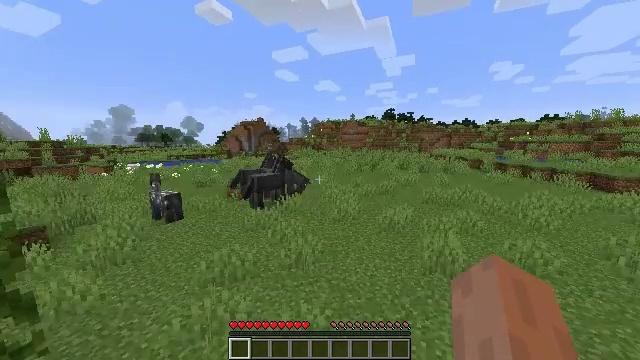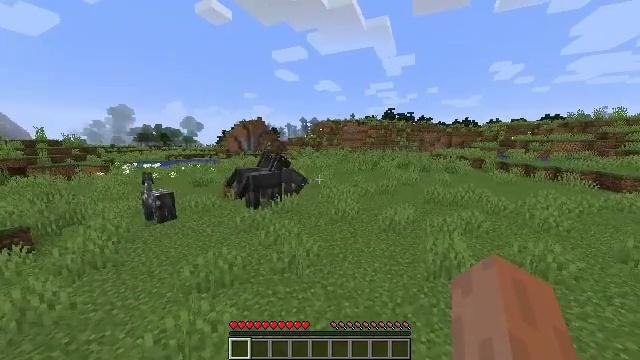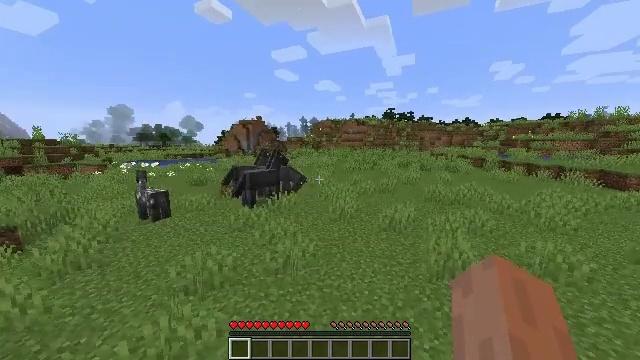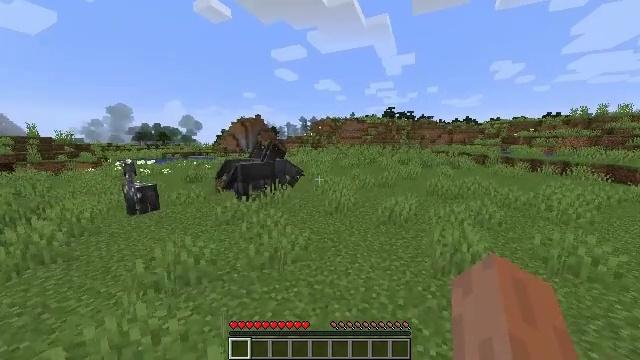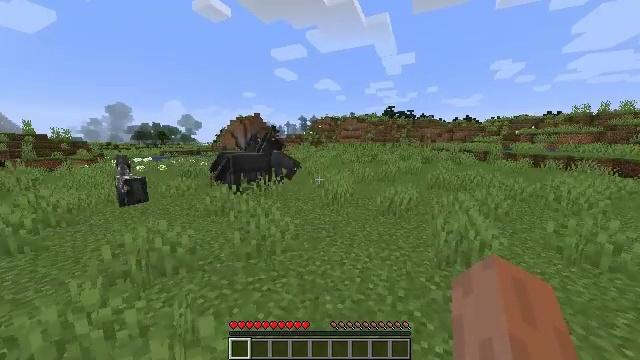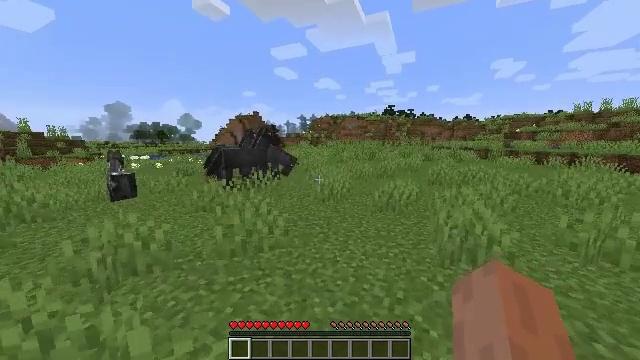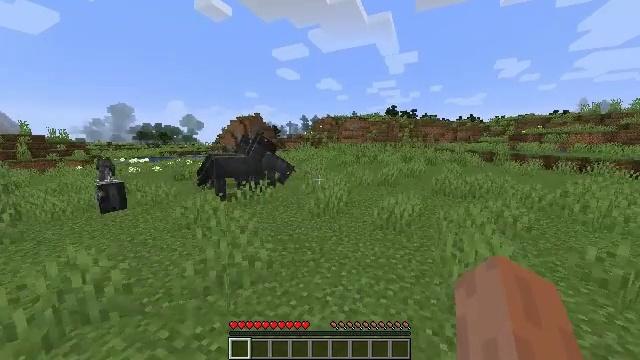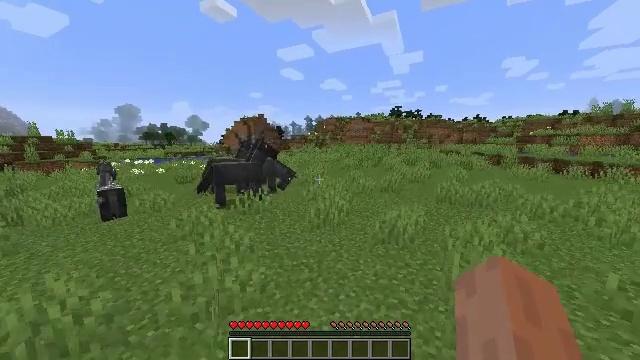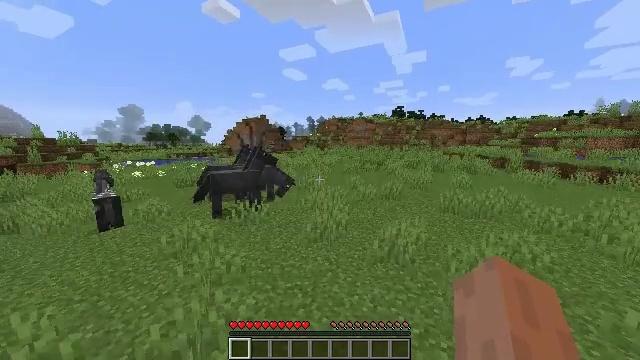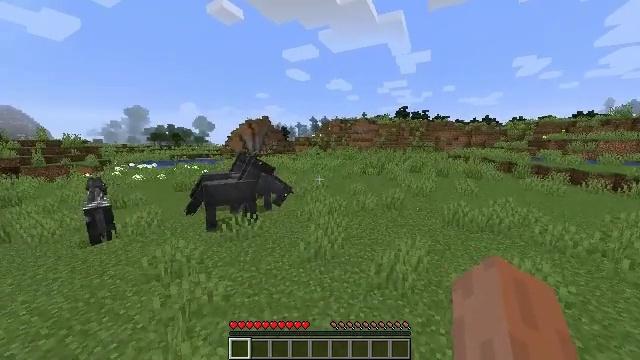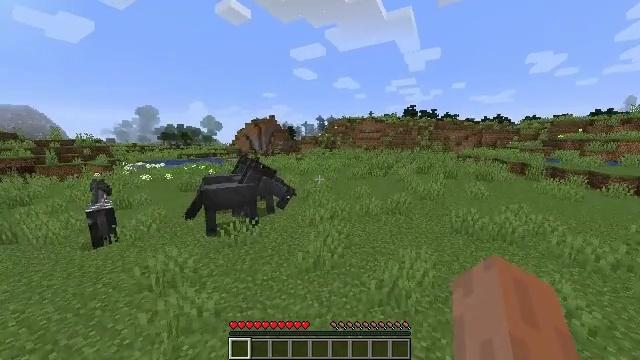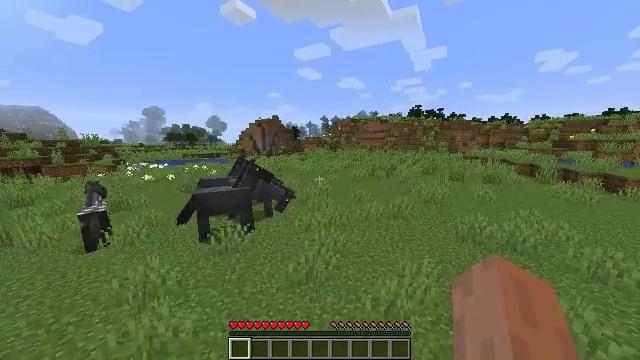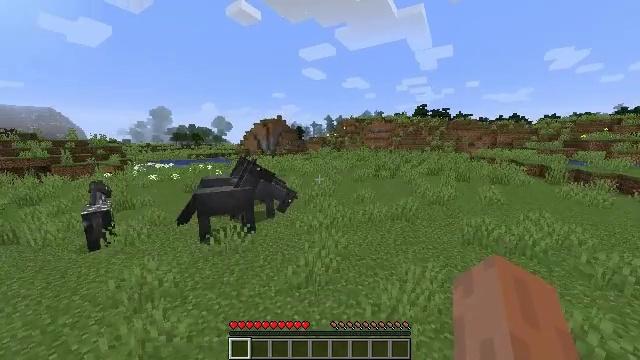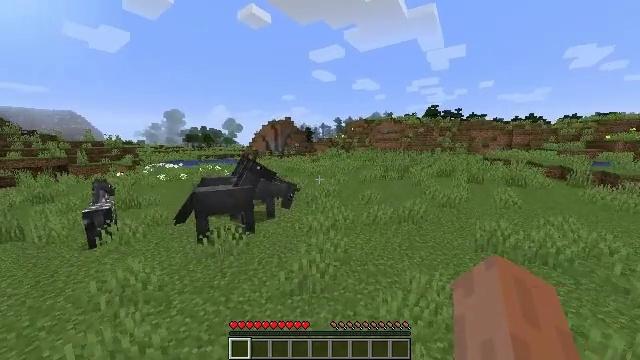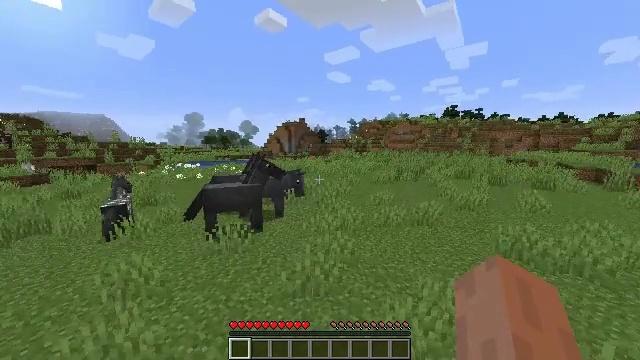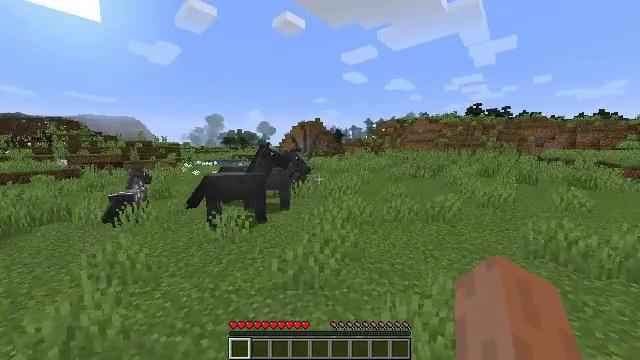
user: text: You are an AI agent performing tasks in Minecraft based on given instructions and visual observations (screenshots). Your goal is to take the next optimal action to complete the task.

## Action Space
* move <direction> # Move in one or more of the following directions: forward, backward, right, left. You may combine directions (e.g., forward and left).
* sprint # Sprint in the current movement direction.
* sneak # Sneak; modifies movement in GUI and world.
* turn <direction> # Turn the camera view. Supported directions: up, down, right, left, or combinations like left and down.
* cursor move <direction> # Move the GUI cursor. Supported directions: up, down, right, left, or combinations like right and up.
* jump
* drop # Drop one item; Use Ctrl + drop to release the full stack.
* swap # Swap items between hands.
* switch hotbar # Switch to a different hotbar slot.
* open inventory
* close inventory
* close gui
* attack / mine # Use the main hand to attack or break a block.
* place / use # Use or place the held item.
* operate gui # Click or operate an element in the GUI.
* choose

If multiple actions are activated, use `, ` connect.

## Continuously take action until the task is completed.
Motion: motion action
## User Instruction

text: Collect peony flowers for dye.
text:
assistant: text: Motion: move forward and move right, sprint, jump
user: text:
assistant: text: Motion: move forward and move right, sprint, jump
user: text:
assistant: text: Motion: move forward and move right, sprint, jump
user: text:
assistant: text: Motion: move forward and move right, sprint, jump
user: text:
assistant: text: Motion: move forward and move right, sprint, jump
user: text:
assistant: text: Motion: move forward and move right, sprint, jump
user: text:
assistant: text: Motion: move forward and move right, sprint, turn left, jump
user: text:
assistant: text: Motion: move forward and move right, sprint, jump
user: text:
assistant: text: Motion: move forward and move right, sprint, jump
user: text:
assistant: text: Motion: move forward and move right, sprint, turn left, jump
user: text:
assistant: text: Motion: move forward and move right, sprint, turn left, jump
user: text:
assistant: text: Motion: move forward and move right, sprint, turn left, jump
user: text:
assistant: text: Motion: move forward and move right, sprint, turn left, jump
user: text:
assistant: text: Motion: move forward and move right, sprint, turn left, jump
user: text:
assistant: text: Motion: move forward and move right, sprint, turn left, jump
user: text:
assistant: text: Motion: move forward and move right, sprint, turn left, jump
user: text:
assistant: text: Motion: move forward and move right, sprint, turn left, jump
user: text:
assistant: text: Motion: move forward and move right, sprint, turn left, jump
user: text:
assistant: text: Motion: move forward and move right, sprint
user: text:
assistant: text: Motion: move forward and move right, sprint
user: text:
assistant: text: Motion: move forward and move right, sprint
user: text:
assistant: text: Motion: move forward and move right, sprint
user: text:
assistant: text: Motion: move forward and move right, sprint
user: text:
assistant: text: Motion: move forward and move right, sprint
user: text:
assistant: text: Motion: move forward and move right, sprint
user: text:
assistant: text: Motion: move forward and move right, sprint
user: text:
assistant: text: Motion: move forward and move right, sprint
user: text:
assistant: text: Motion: move forward and move right, sprint
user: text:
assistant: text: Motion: move forward and move right, sprint
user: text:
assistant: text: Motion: move forward and move right, sprint